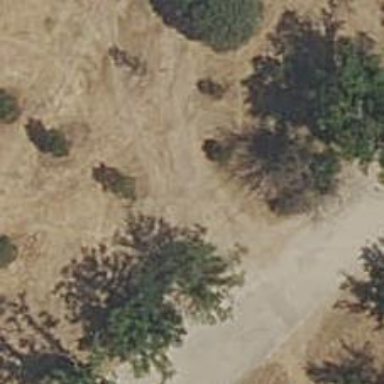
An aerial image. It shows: Dirt path.